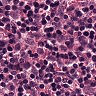
Metastatic tissue present: yes